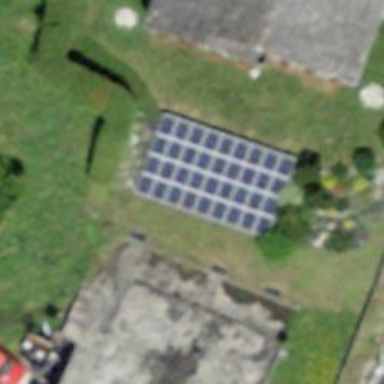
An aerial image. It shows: Solar power generator utilizing photovoltaic technology with solar photovoltaic panels.